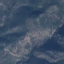
Land use / land cover class: HerbaceousVegetation